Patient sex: M
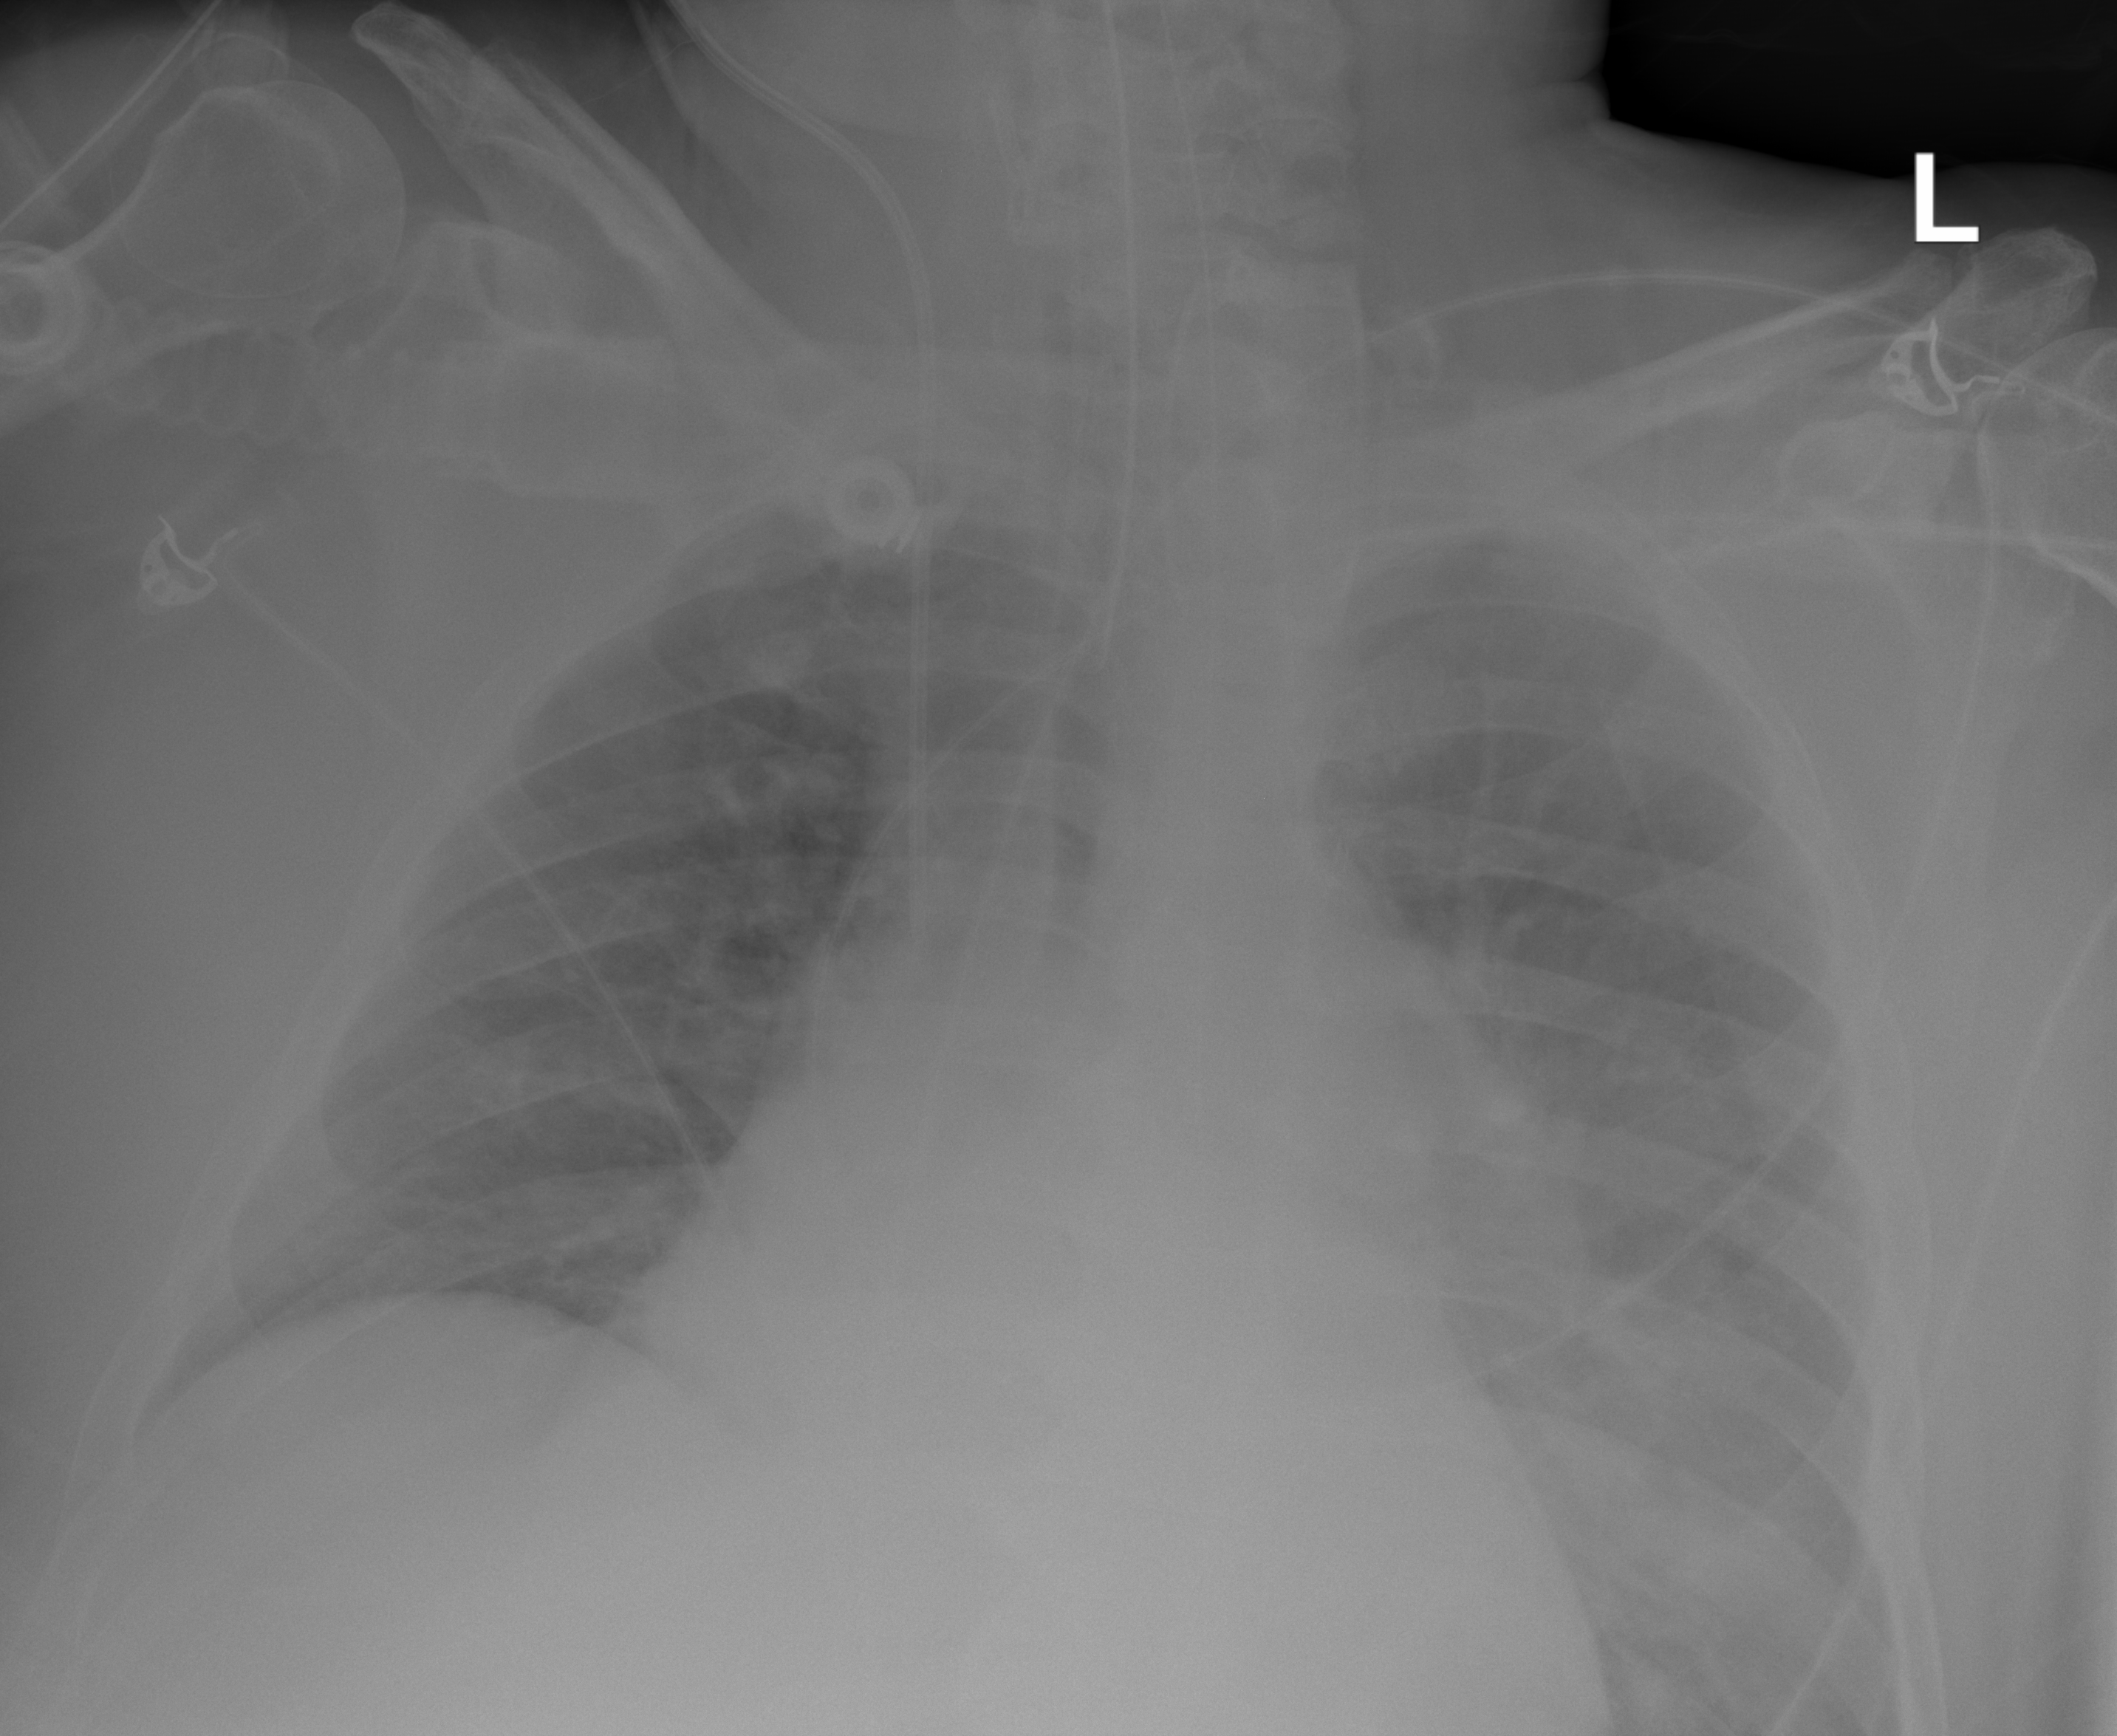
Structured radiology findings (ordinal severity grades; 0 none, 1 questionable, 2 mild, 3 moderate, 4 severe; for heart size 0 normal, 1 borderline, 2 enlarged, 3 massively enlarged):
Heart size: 2
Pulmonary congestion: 2
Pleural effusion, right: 0
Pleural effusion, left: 0
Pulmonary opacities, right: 2
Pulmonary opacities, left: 3
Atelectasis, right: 0
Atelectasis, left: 0